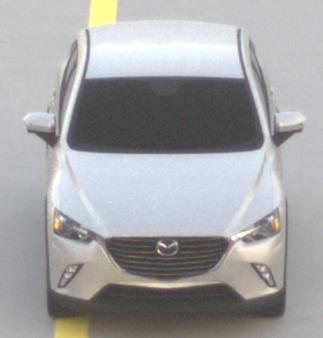
Make: Mazda
Model: CX-3 SKYACTIV-G 120
Detailed model: CX-3 (DK)
Model produced from: 2015/06
Model produced until: 2018/06
Doors: 5
Color: white
Road condition: dry road
Daytime: sunrise or sunset
Contrast: low contrast